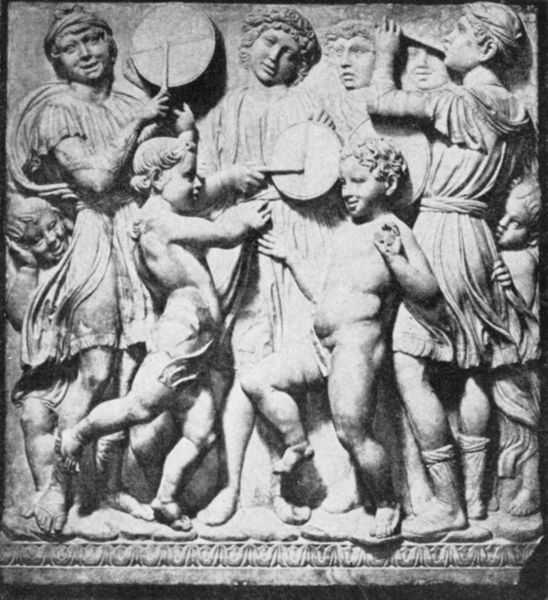
Titel: Cantoria
Künstler: Luca della Robbia
Institution: Florenz, Museo dell´Opera del Duomo
Schlagwörter: nackt, menschen, kleid, marmor, fächer, tanz, stein, instrument, instrumente, musik, musiker, locken, kinder, relief, jungen, freude, lachen, antike, trommel, fries, flöte, fröhlich, fresko, putten, tunika, römisch, tamburin, trommeln, zimballen